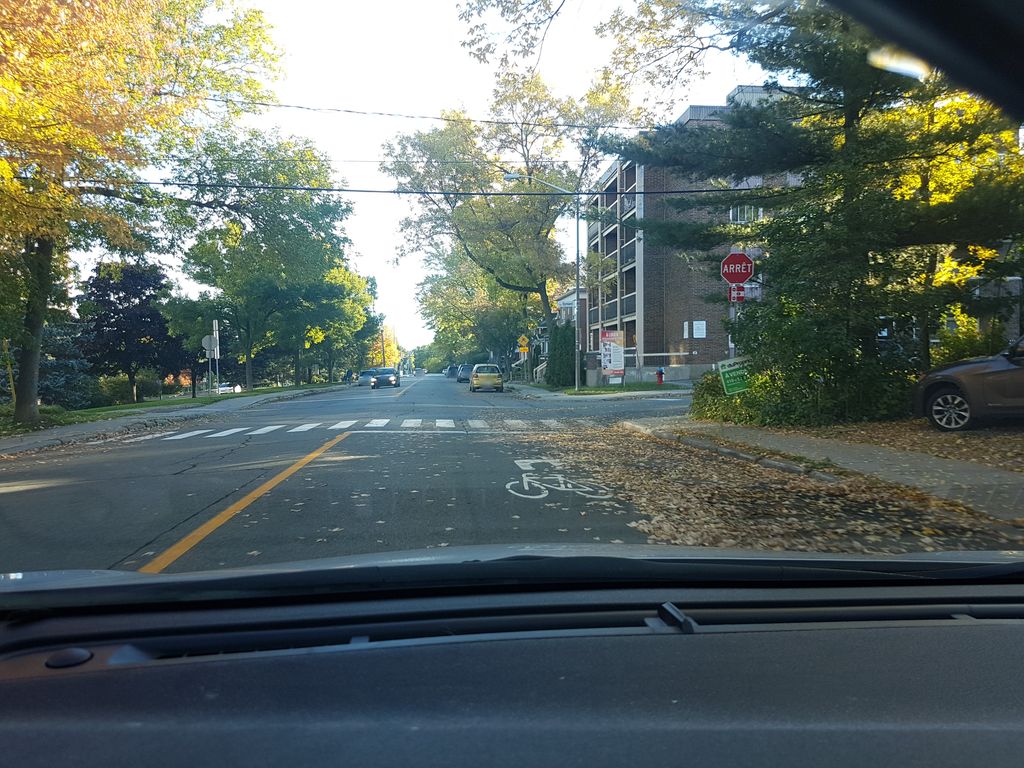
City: quebec_city